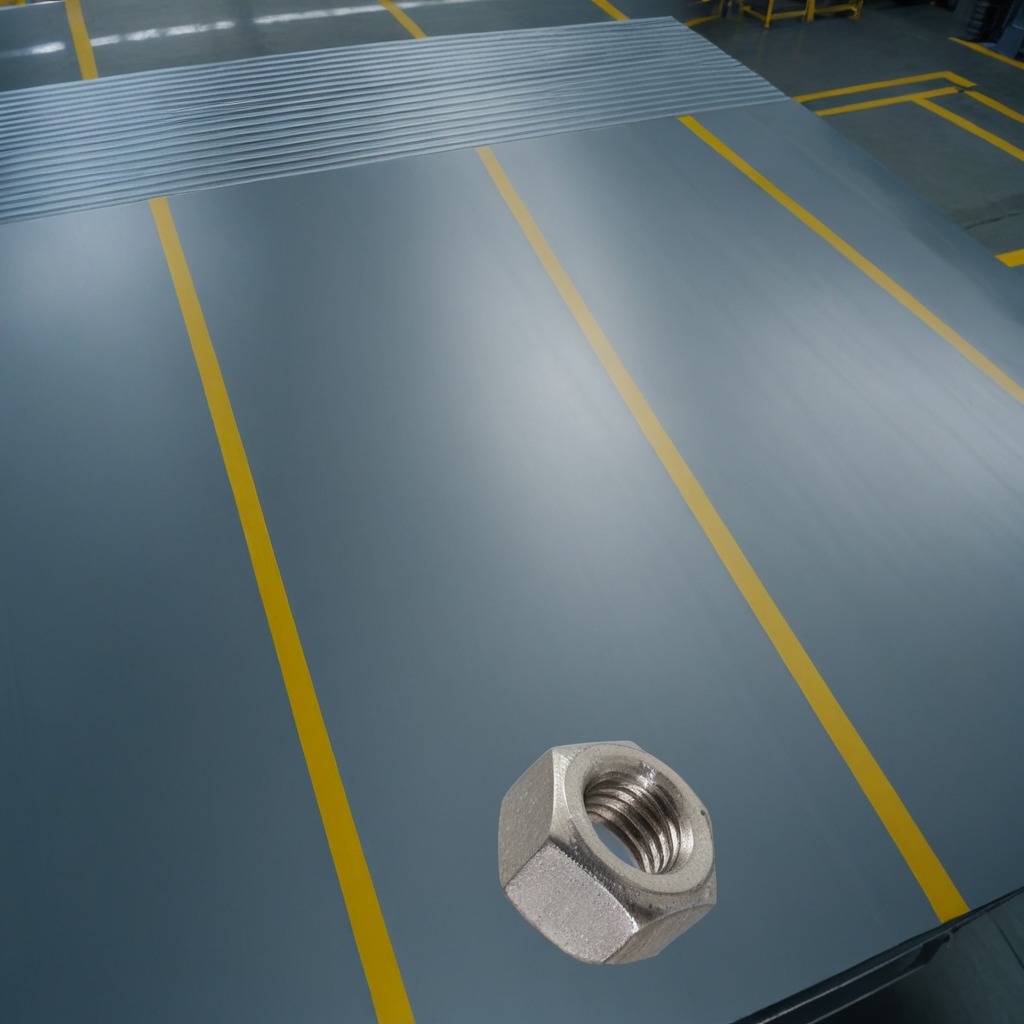
A metal nut is lying on the toolbox surface.